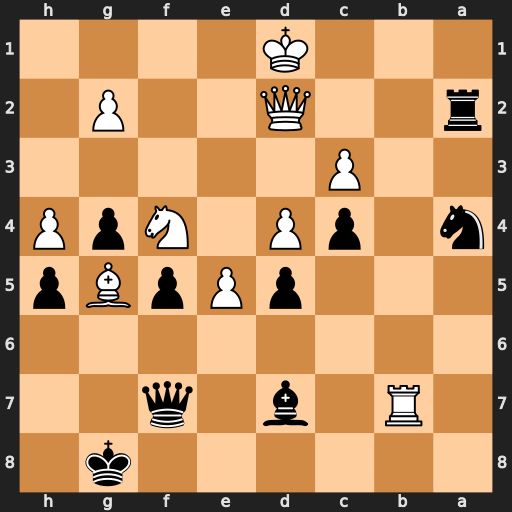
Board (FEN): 6k1/1R1b1q2/8/3pPpBp/n1pP1NpP/2P5/r2Q2P1/3K4
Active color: b
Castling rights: -
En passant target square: -
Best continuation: Nxc3+ Qxc3 Ba4+ Kc1 Qxb7